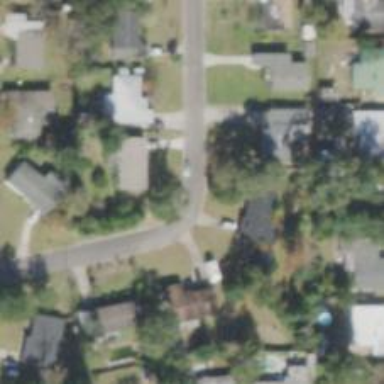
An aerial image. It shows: Residential road.